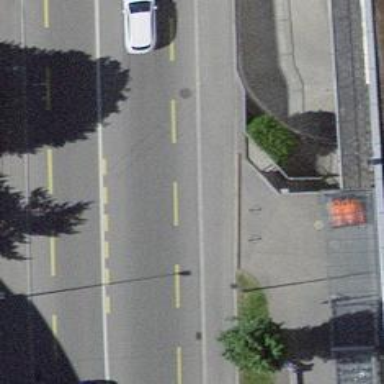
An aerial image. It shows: Bollard.